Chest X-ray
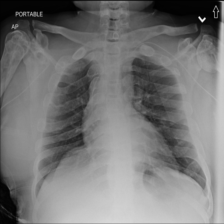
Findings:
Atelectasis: negative
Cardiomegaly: negative
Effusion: negative
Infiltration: negative
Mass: negative
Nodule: negative
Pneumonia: negative
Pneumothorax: negative
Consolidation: negative
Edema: negative
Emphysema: negative
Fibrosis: negative
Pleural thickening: negative
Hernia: negative